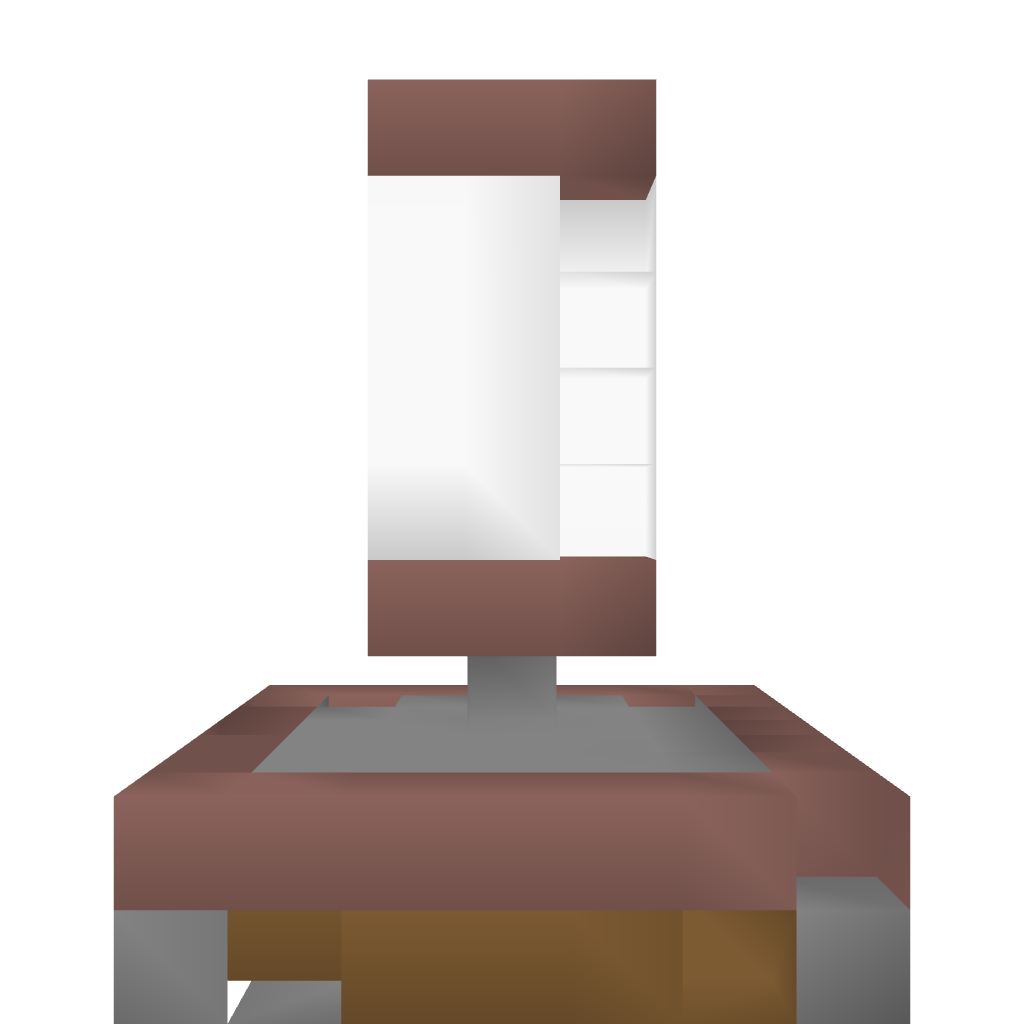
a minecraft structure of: Goblet of Fire bad low quality